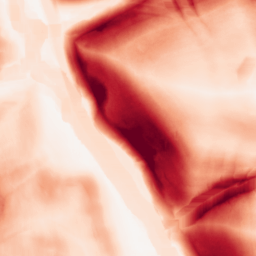
Category: morphological
Decomposition family: morphological_gradient
Decomposition parameters: size: 15
shape: square
Upsampling method: cubic_mitchell
Upsampling parameters: scale: 8
Upsampling scale: 8